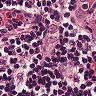
Metastatic tissue present: no